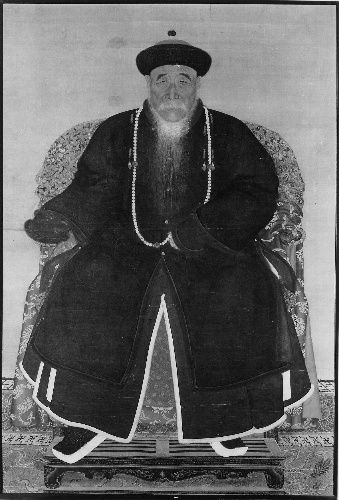
Title: 清  佚名   滿清官員像     軸|Portrait of a Manchu Official
Artist: Unidentified artist
Date: 17th or 18th century
Object type: Painting
Classification: Paintings
Medium: Framed painting; ink and color on silk
Culture: China
Period: Qing dynasty (1644–1911)
Dimensions: Image: 59 1/2 × 40 1/2 in. (151.1 × 102.9 cm)
Framed: 59 1/2 × 40 1/2 × 3/4 in. (151.1 × 102.9 × 1.9 cm)
Department: Asian Art
Credit line: Gift of Jackson E. Reynolds, 1951
Accession year: 1951
Repository: Metropolitan Museum of Art, New York, NY
Tags: Men|Portraits